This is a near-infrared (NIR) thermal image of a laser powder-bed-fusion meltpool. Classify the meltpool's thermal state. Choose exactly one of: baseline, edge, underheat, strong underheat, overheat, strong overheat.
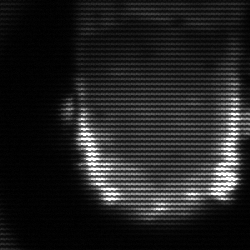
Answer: baseline